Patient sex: M
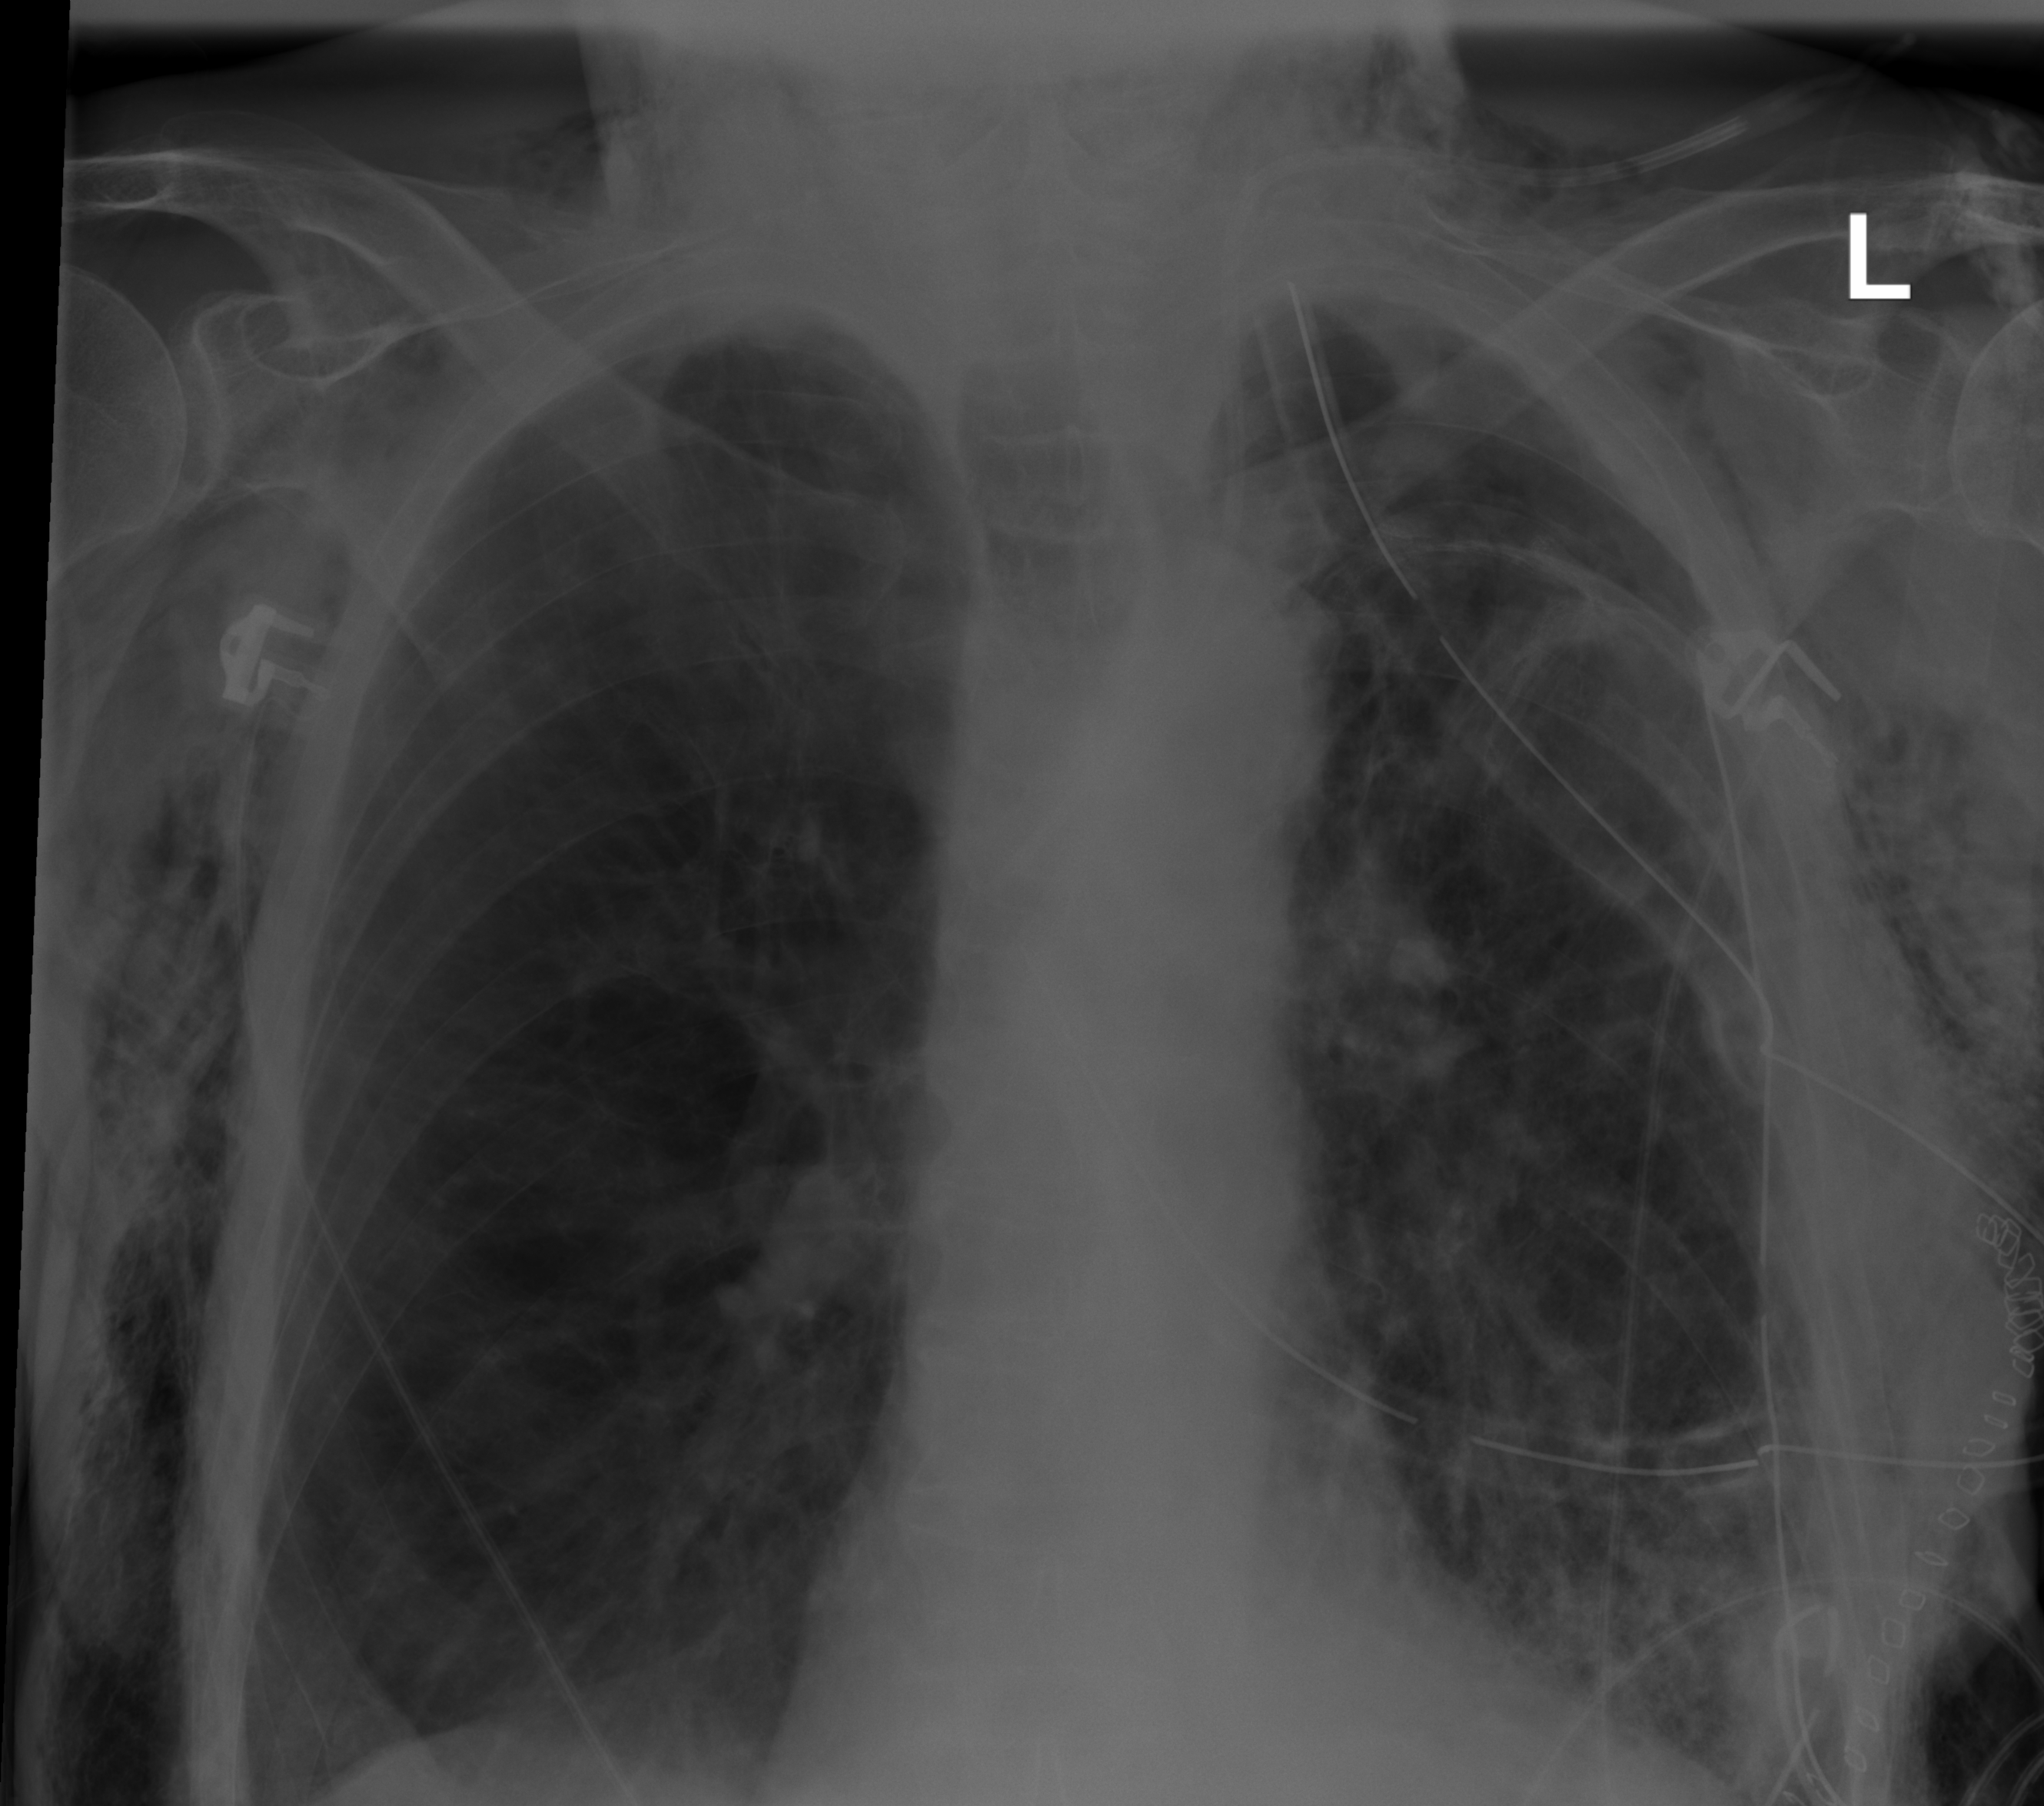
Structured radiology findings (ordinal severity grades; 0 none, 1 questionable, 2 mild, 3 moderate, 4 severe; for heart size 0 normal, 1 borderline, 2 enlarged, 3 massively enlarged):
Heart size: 0
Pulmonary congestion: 0
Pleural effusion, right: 0
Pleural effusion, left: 0
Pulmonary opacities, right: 0
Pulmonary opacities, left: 0
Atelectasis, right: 0
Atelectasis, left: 2